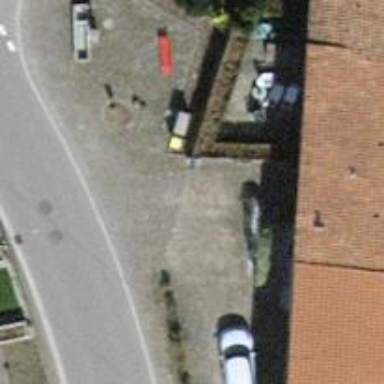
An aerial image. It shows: Post box.